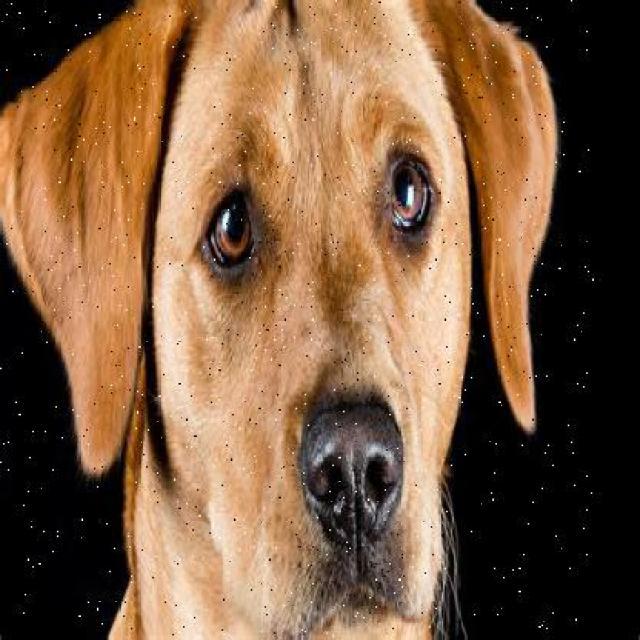
Healthy canine skin — no visible lesions, inflammation, or abnormalities. The skin and coat appear normal.